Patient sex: F
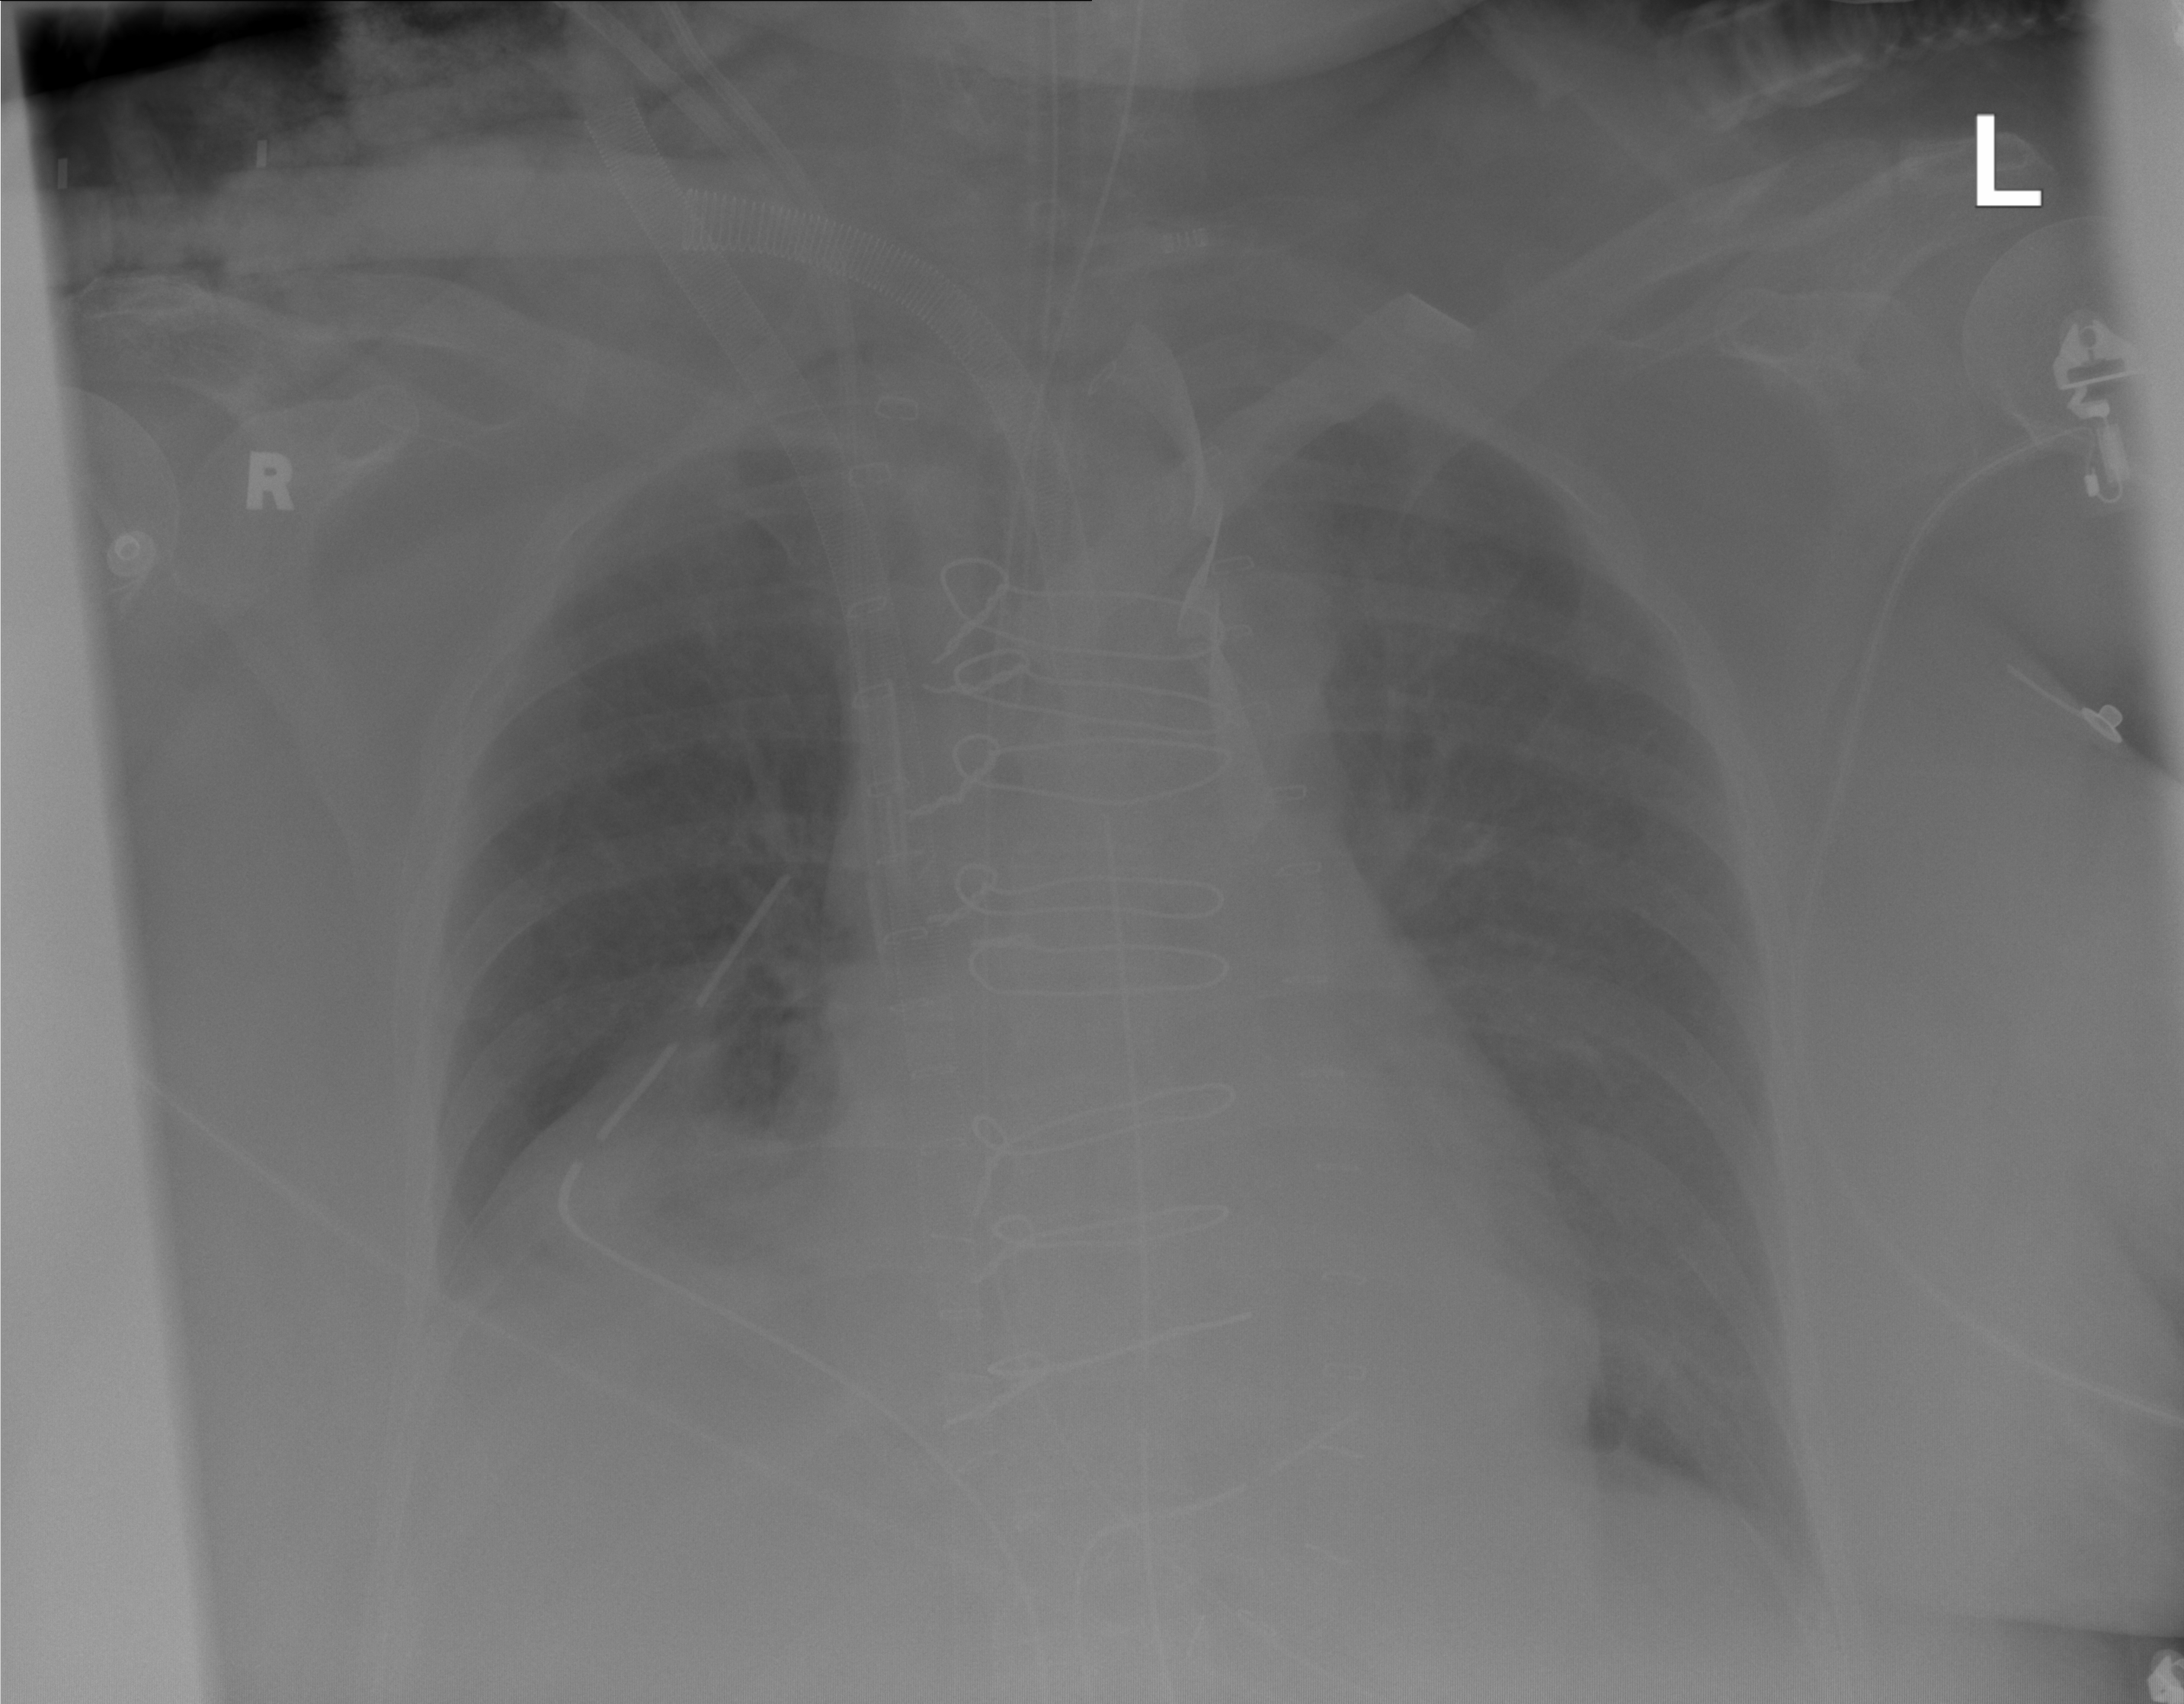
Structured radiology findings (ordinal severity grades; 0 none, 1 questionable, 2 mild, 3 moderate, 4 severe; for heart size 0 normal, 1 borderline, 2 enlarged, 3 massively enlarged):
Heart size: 2
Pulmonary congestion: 2
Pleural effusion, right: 2
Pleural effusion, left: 0
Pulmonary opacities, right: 0
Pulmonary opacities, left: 0
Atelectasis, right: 2
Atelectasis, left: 0